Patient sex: M
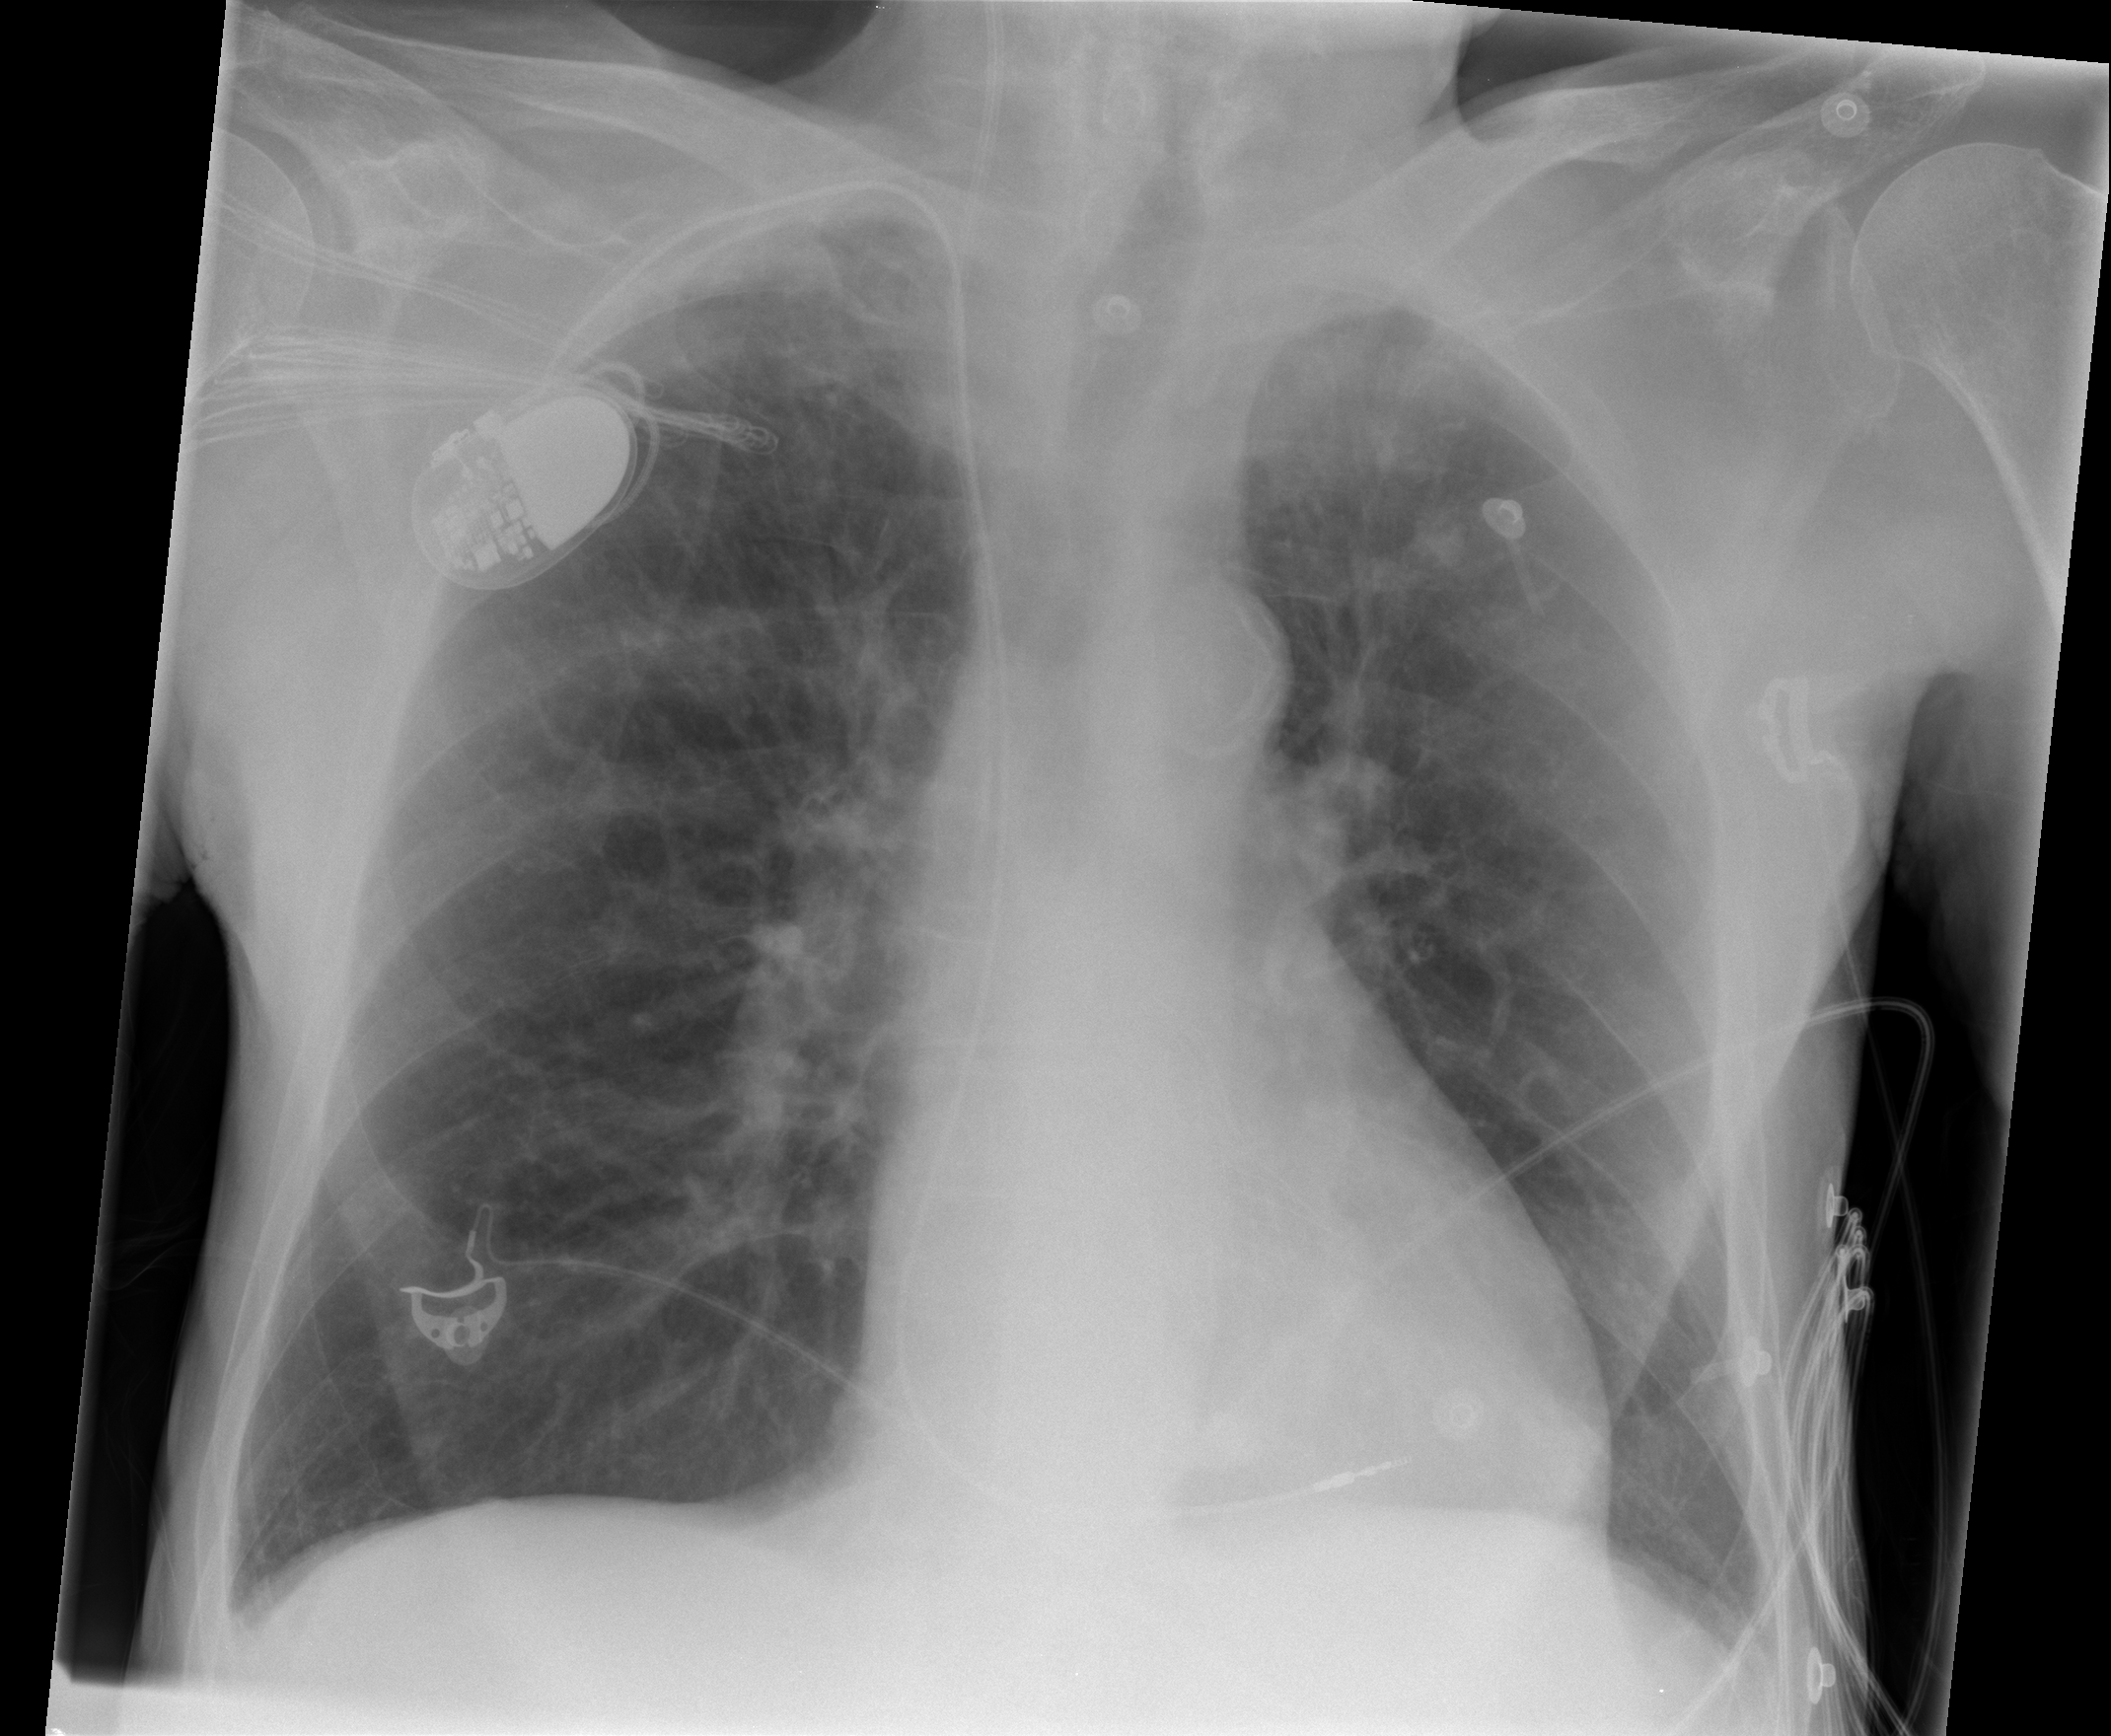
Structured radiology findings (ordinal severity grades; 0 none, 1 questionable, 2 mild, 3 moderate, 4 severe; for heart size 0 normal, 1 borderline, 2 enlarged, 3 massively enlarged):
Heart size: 0
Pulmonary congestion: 1
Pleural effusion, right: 0
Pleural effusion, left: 0
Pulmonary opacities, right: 0
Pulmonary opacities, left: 0
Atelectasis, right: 0
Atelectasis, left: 0